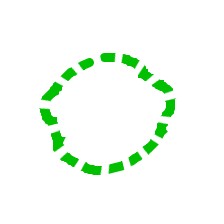
Shape: circle